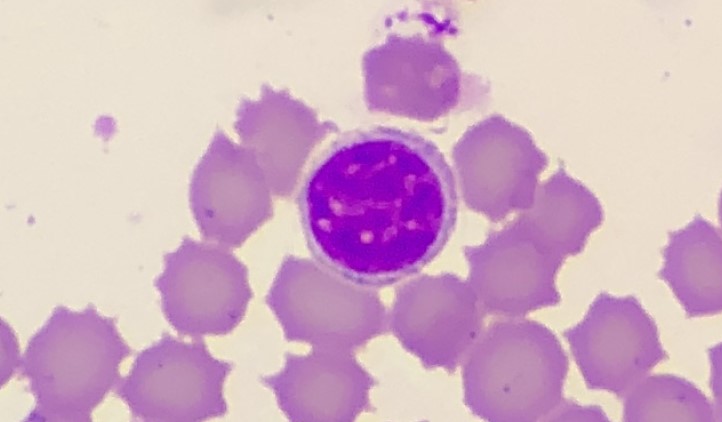
White blood cell type: Lymphocyte